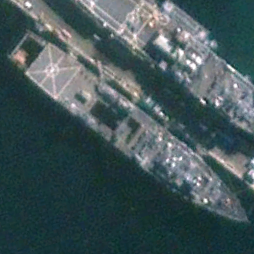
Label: combat